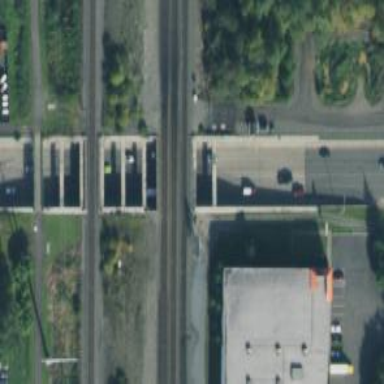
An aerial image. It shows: Bridge over railway line.